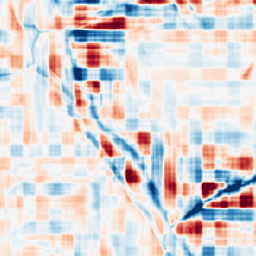
Category: wavelet
Decomposition family: wavelet_reverse_biorthogonal
Decomposition parameters: wavelet: rbio3.5
level: 5
Upsampling method: sinc_blackman
Upsampling parameters: scale: 4
kernel_size: 8
Upsampling scale: 4